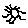
Label: sun